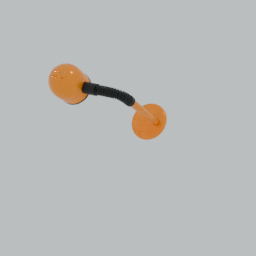
Label: lighting